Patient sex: M
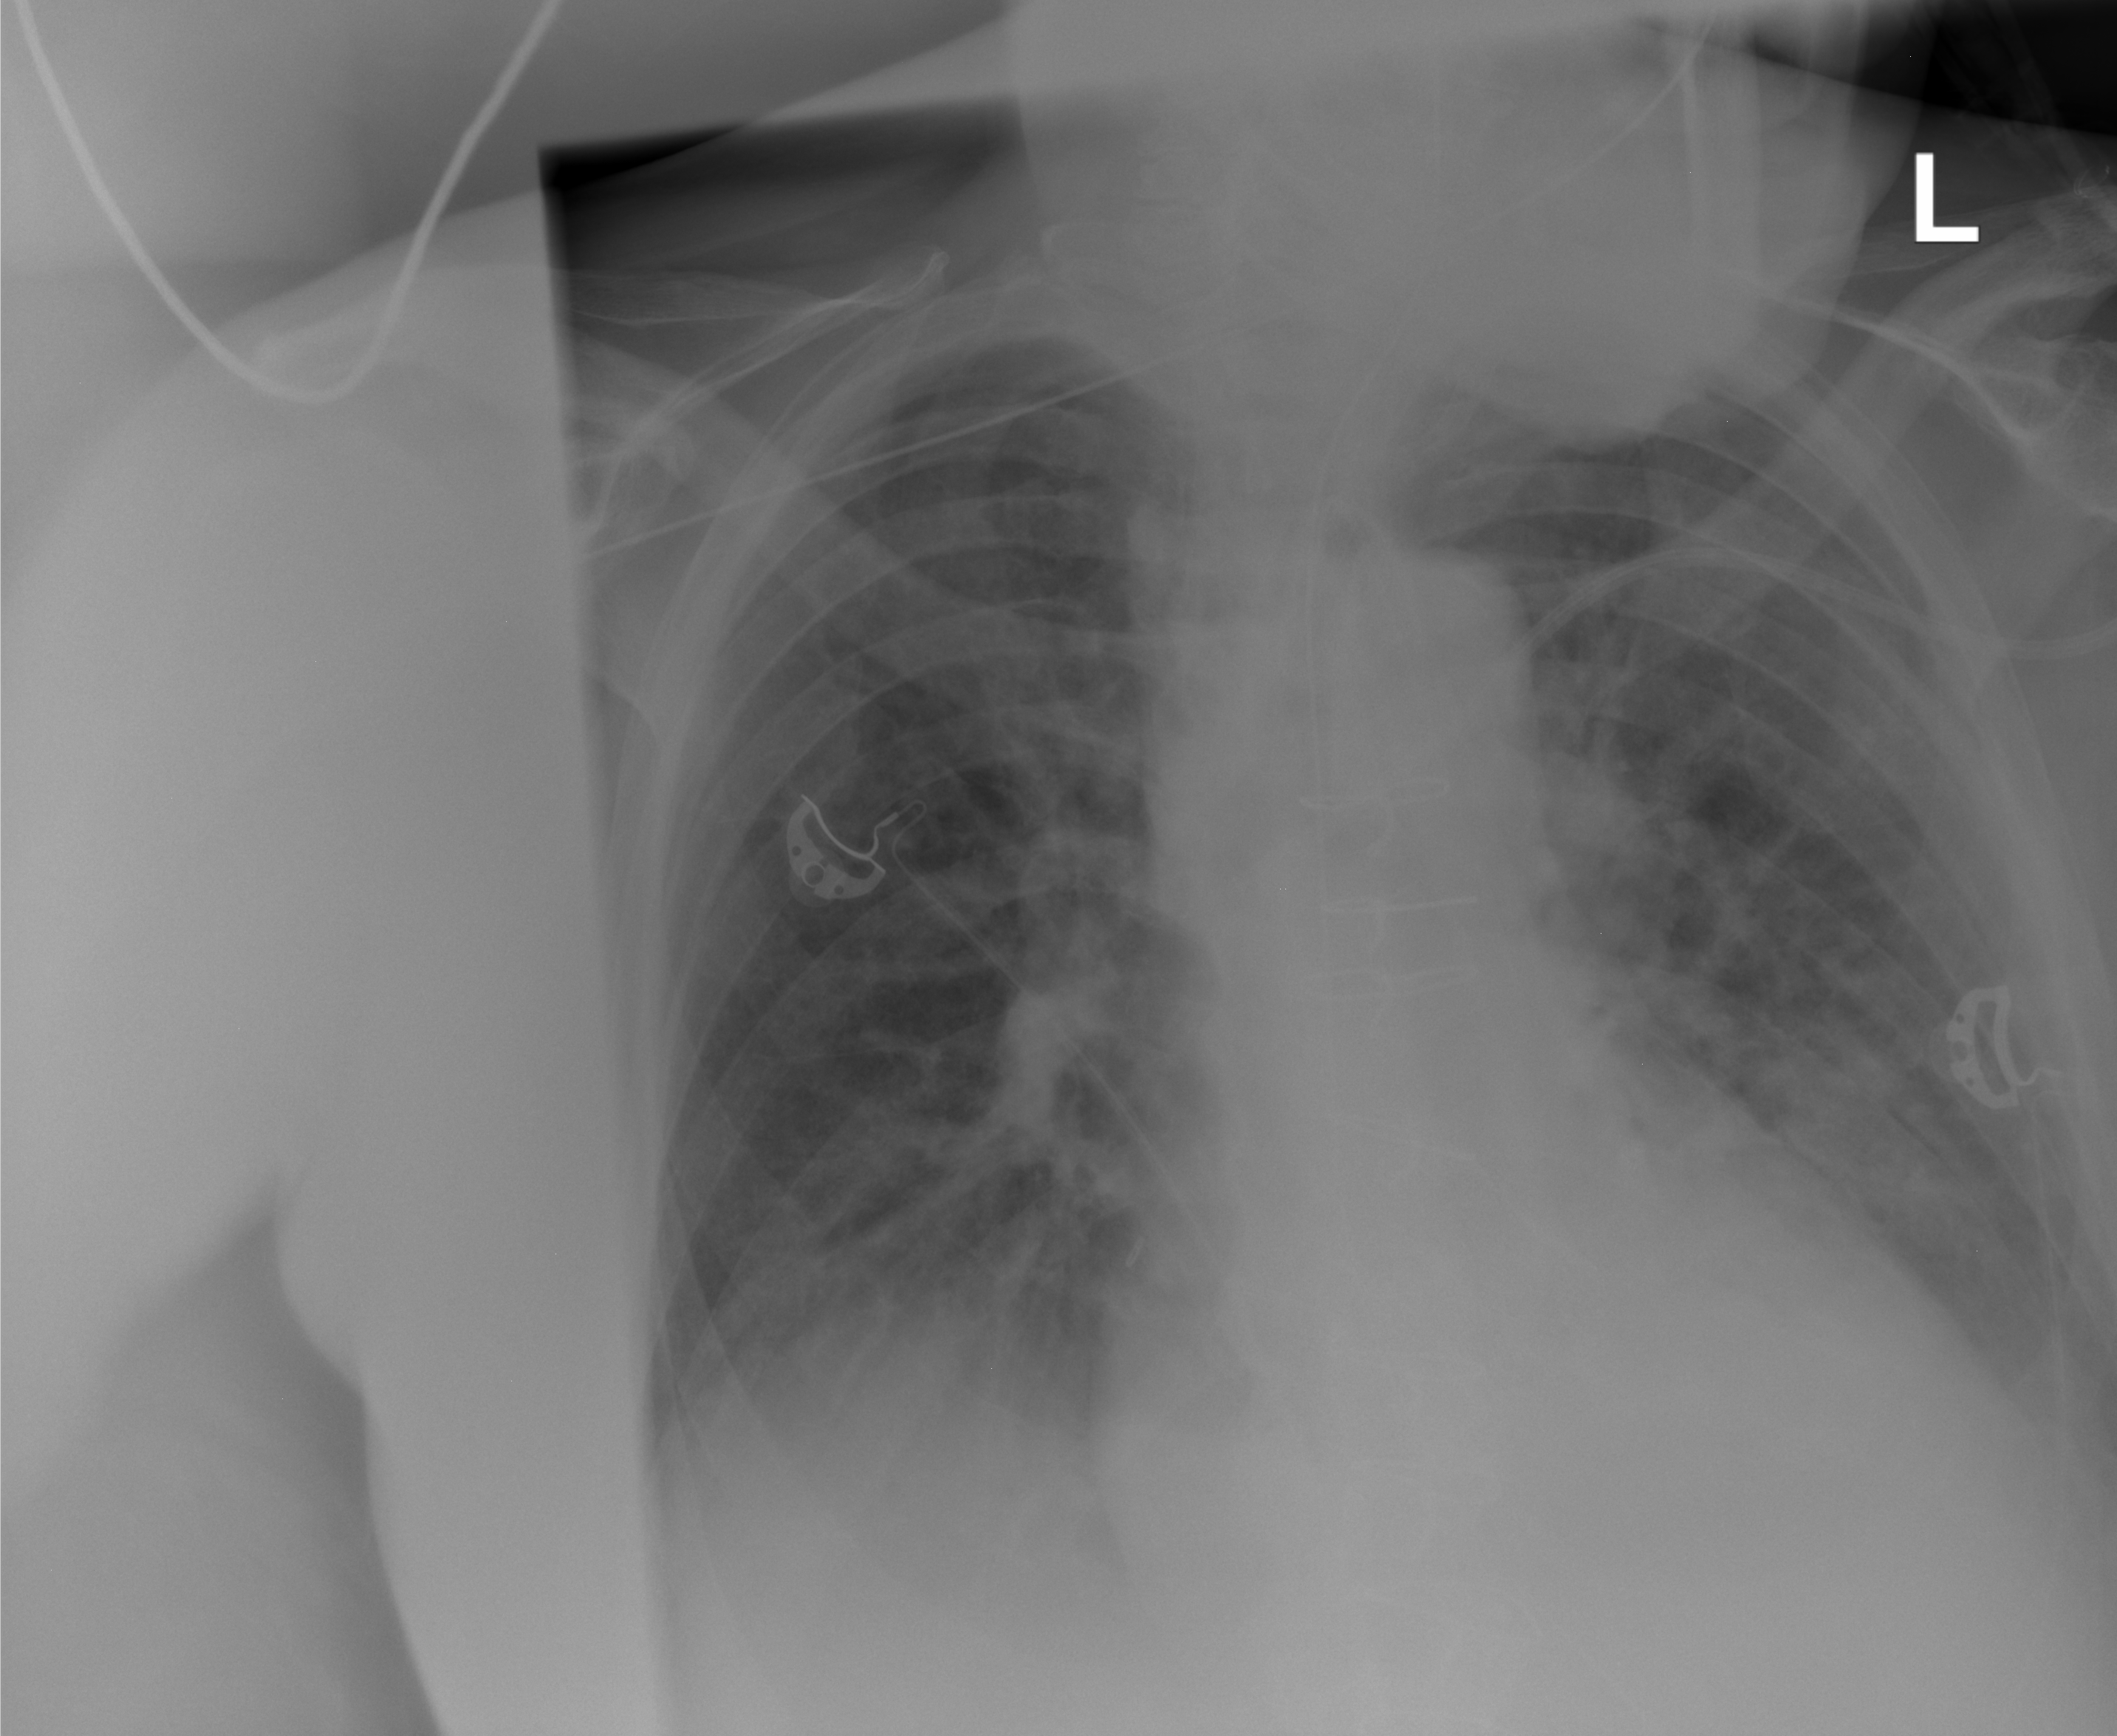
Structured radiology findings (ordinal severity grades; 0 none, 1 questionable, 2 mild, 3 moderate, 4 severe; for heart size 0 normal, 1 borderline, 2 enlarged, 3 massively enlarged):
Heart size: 2
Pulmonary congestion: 2
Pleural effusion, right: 2
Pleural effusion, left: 2
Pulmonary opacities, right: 0
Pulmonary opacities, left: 0
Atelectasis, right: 0
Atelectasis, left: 0